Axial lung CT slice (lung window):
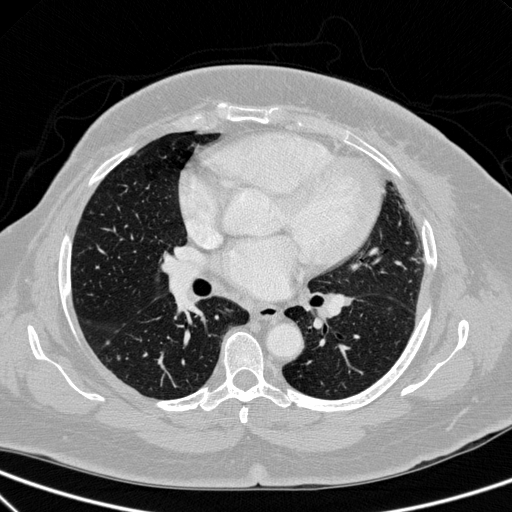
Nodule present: no